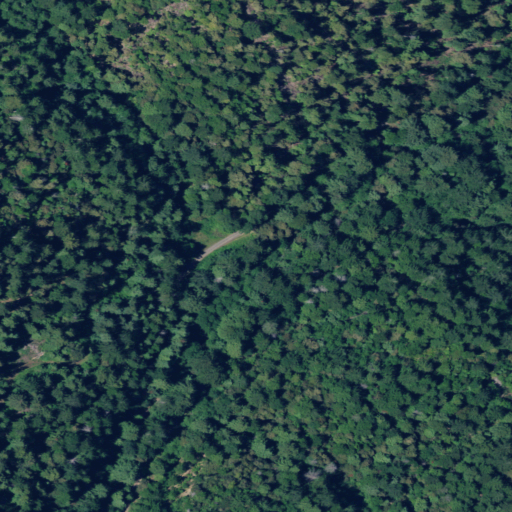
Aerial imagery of valley in California named Blair Gulch containing evergreen forest and open development